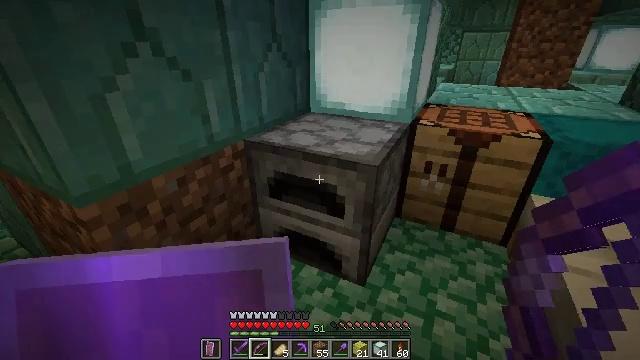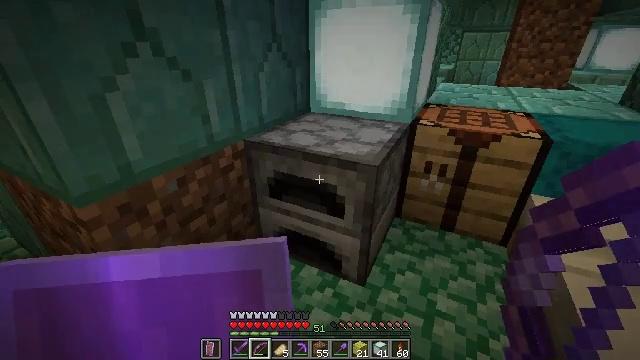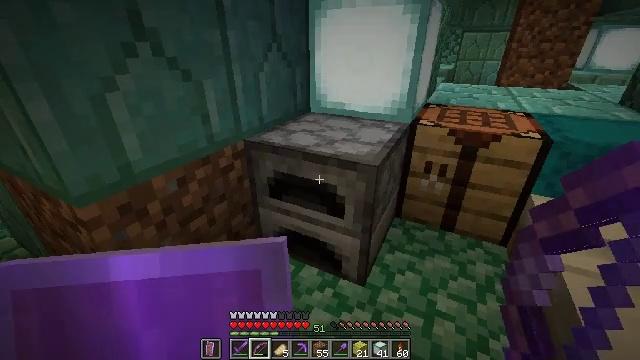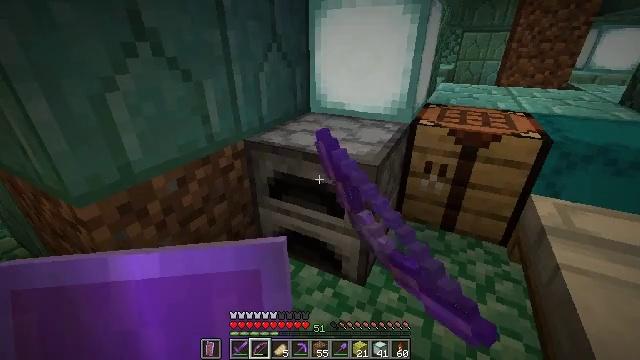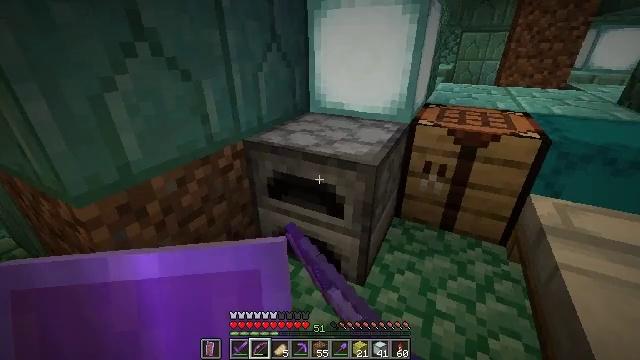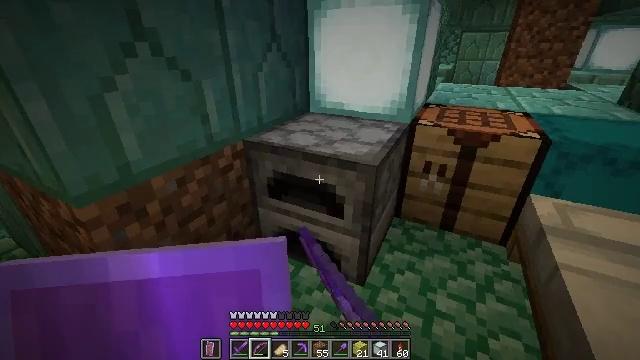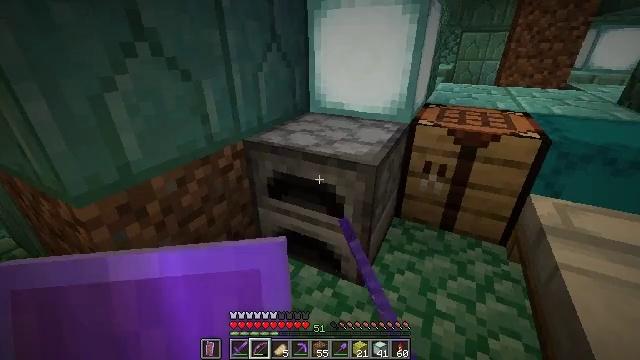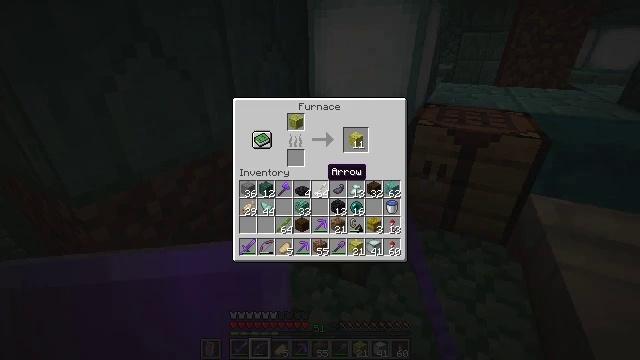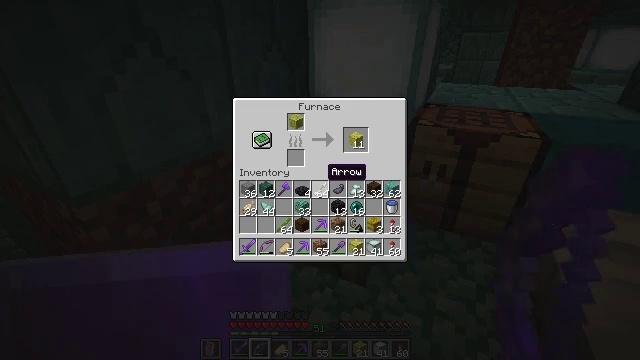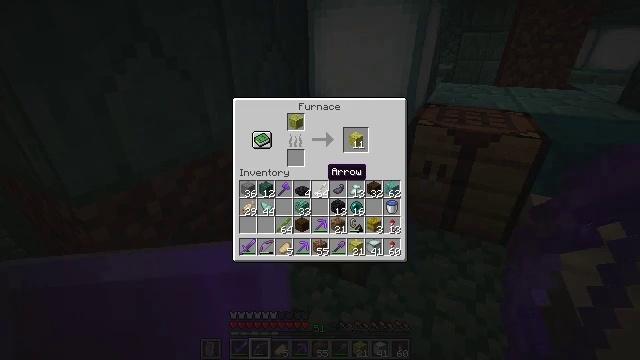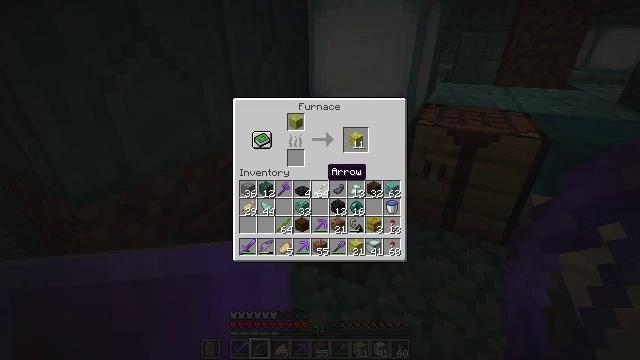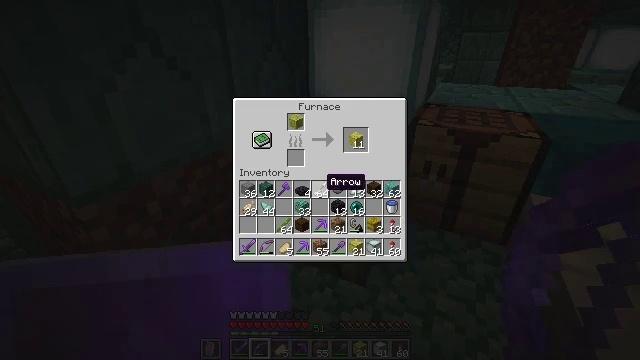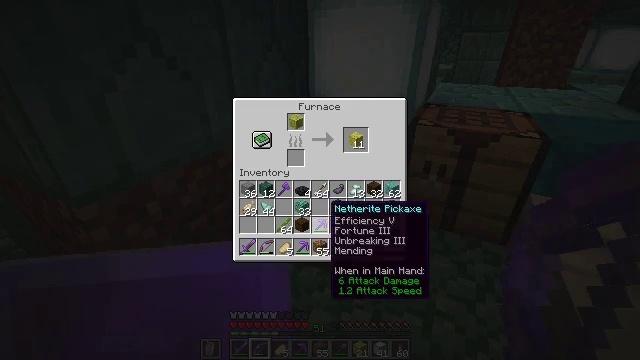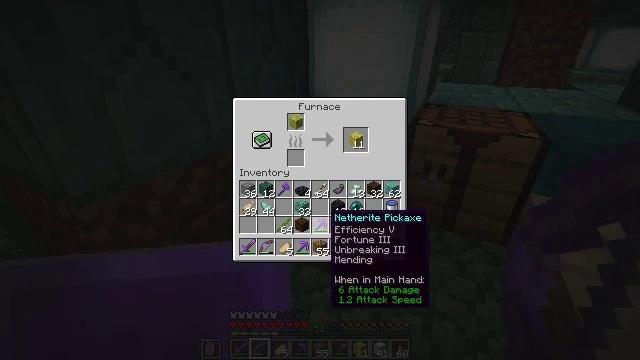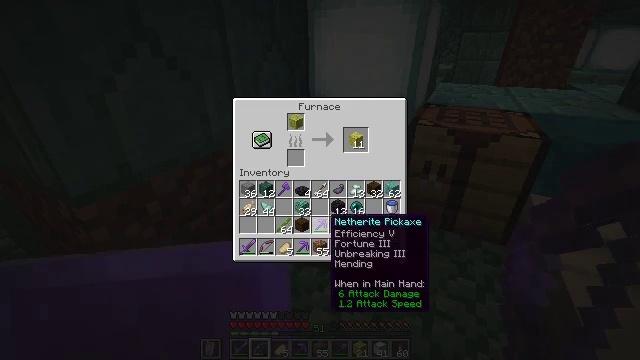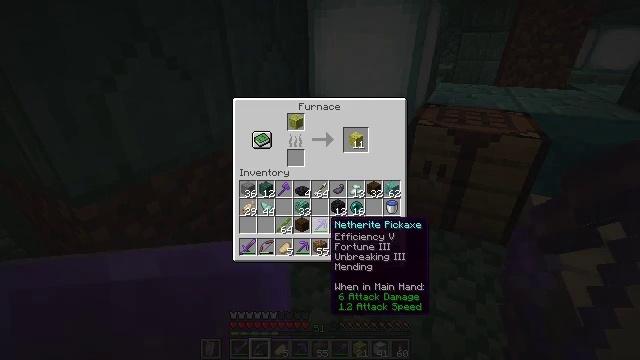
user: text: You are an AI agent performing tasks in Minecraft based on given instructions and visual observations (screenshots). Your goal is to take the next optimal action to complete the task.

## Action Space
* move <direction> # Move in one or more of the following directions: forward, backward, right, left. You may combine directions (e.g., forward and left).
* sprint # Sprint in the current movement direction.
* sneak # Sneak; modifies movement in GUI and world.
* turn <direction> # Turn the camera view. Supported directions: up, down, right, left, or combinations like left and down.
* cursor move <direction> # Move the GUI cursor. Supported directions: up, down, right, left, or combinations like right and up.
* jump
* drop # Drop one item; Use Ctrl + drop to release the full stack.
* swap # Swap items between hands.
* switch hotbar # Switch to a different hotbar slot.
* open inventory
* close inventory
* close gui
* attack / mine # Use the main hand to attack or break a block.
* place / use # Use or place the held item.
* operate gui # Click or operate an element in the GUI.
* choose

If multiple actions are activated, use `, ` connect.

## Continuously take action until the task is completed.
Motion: motion action
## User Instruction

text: craft item sponge
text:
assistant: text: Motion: no_op
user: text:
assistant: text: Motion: use / place
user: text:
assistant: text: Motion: use / place
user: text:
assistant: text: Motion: use / place
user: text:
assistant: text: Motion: no_op
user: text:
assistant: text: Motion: no_op
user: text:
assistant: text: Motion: no_op
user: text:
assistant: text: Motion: no_op
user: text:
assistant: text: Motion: no_op
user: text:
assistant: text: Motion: no_op
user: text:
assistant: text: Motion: turn down
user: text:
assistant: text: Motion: turn down
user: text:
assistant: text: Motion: turn down
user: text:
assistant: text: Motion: no_op
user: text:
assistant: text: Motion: sneak
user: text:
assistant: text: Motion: sneak, turn left
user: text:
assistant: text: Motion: sneak, turn left
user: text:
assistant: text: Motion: sneak, turn left
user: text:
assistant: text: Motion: sneak
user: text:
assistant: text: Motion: sneak
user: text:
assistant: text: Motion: sneak
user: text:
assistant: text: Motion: sneak
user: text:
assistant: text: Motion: sneak
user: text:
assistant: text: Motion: sneak
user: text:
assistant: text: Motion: sneak
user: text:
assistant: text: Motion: sneak
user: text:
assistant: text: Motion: sneak
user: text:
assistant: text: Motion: sneak
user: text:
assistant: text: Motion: sneak
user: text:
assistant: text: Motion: sneak